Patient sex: M
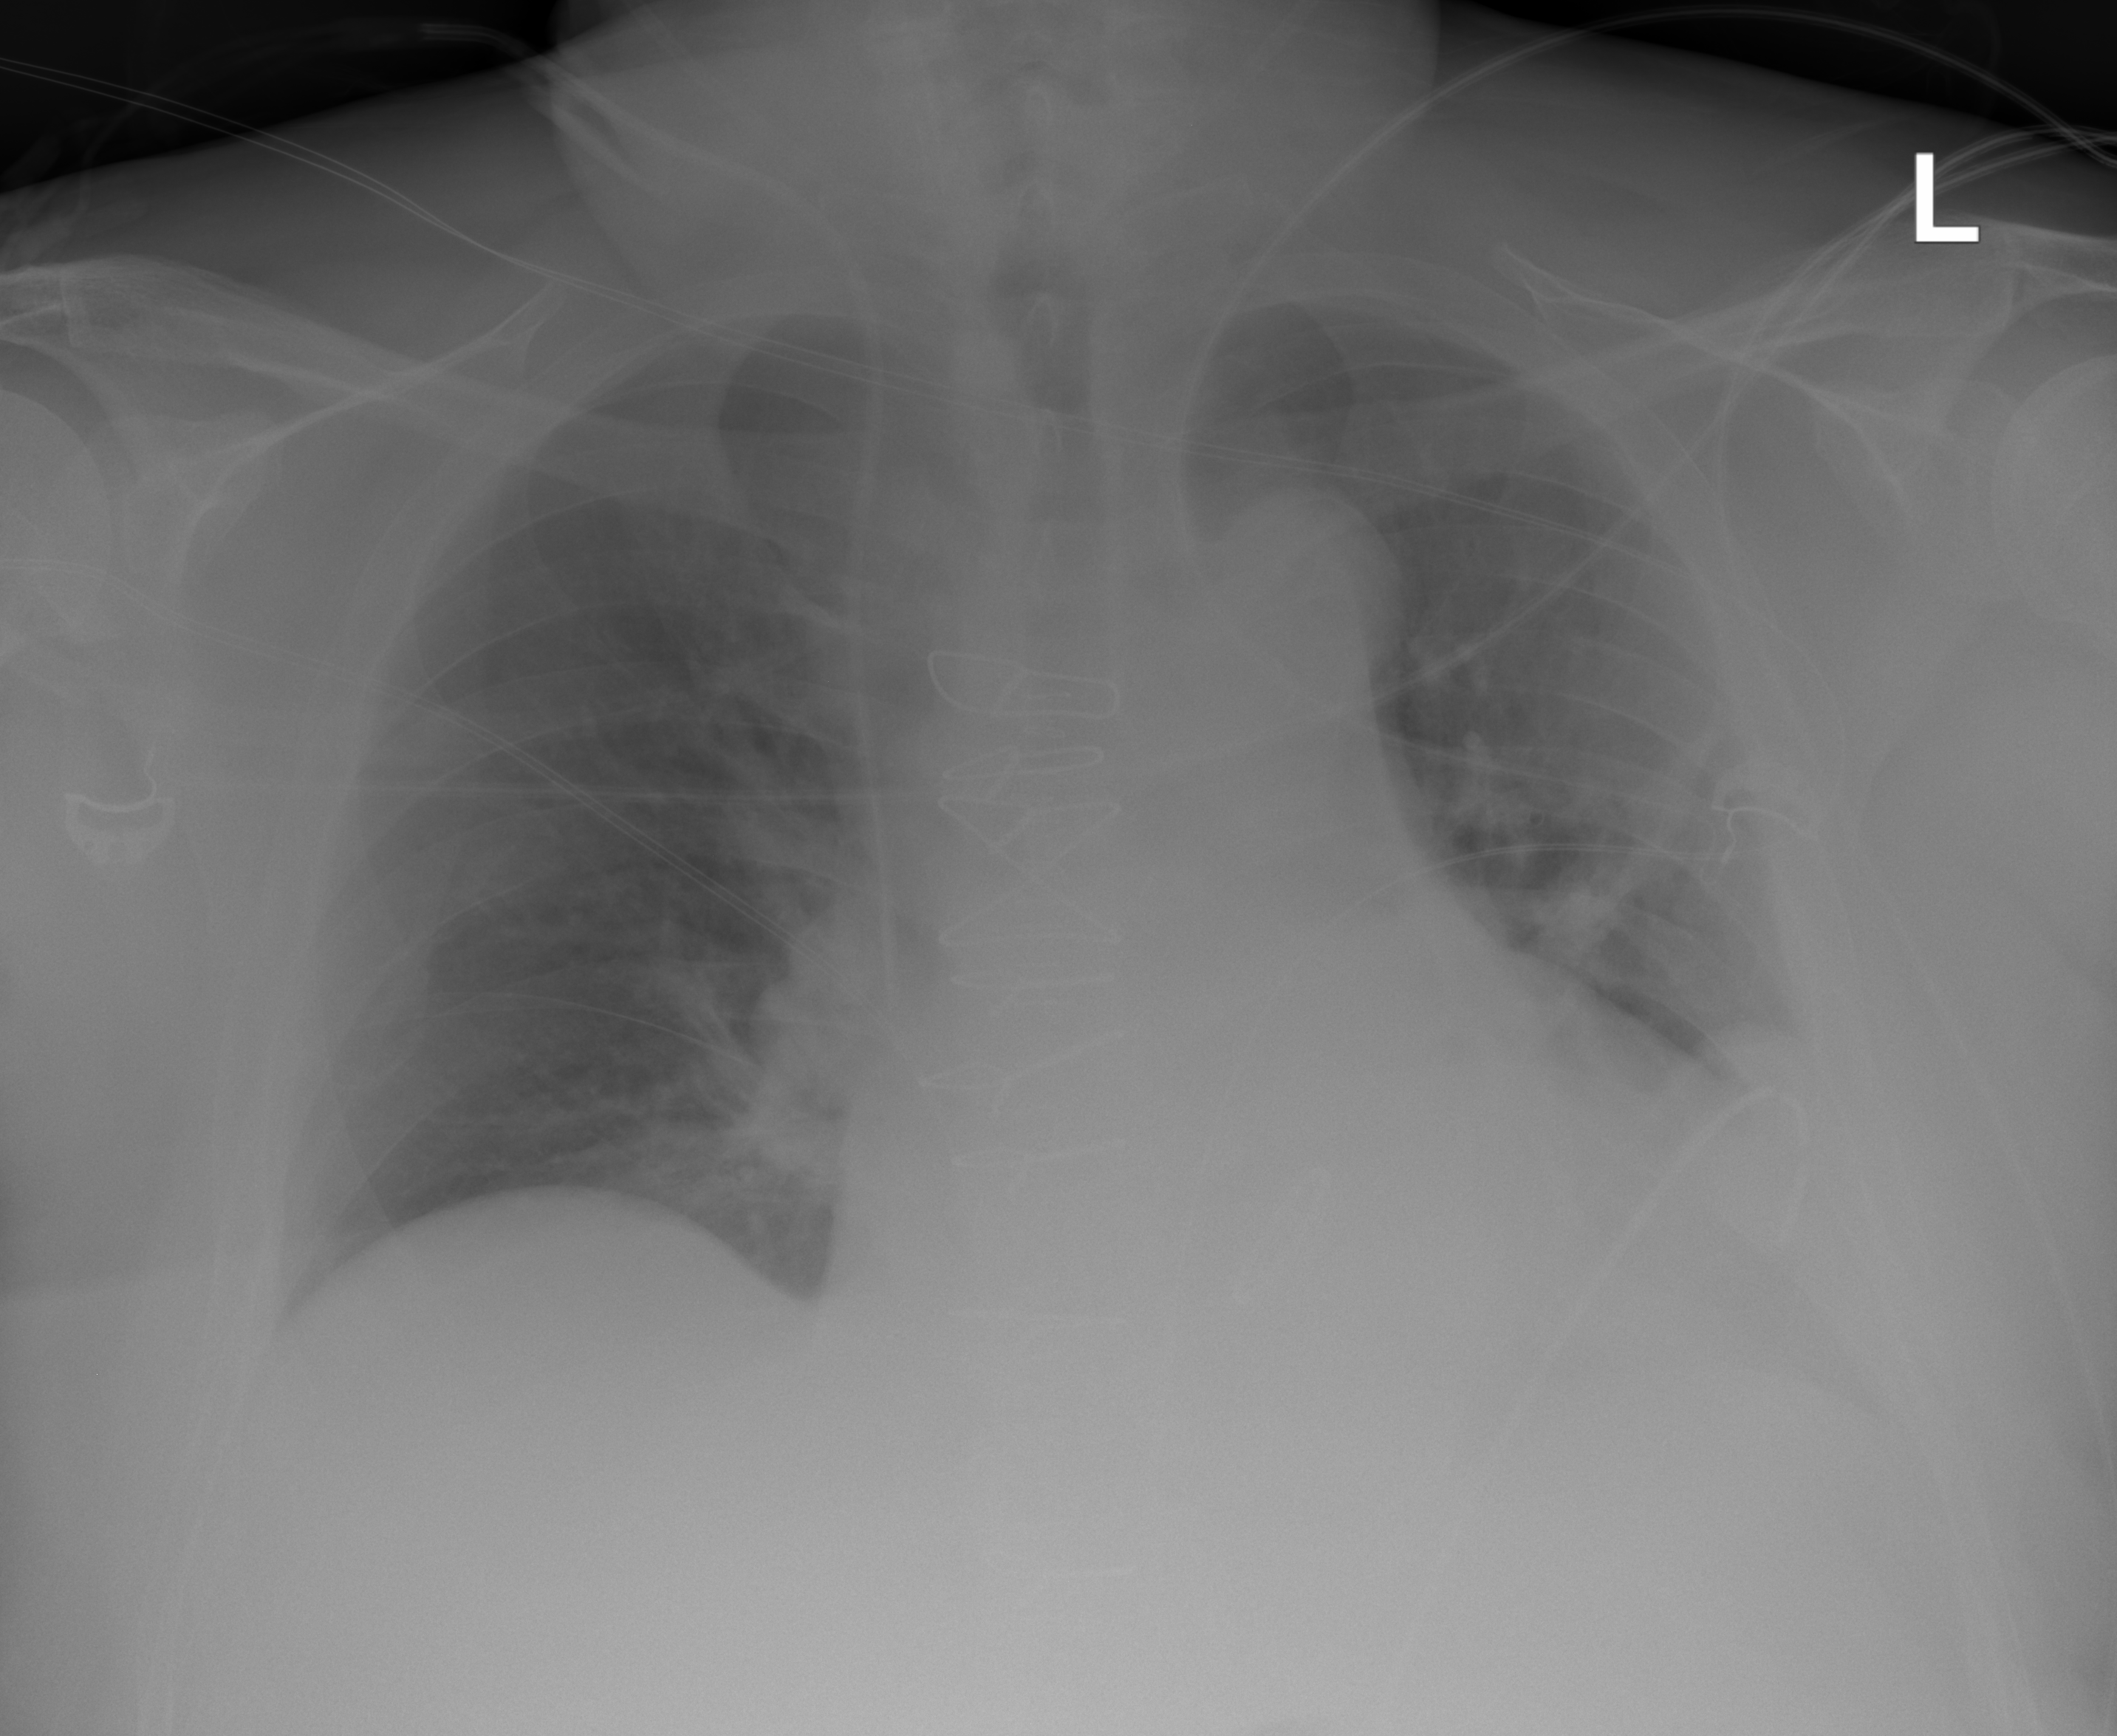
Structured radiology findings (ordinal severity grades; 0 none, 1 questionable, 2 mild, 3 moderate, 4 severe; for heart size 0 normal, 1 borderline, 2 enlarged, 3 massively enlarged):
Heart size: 2
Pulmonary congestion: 2
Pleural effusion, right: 0
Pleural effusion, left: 2
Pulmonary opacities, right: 0
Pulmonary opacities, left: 0
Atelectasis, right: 2
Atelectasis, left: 2